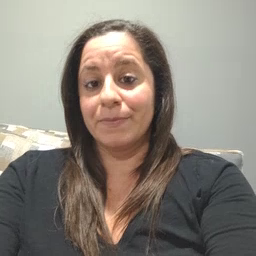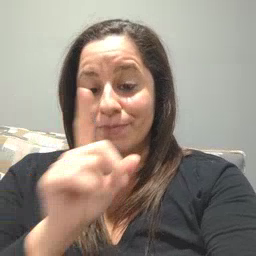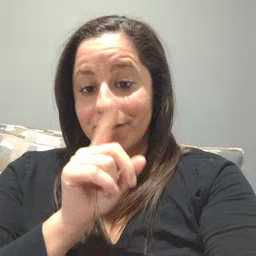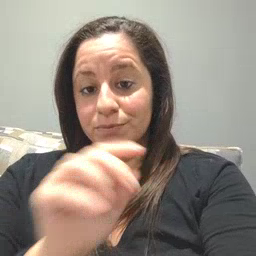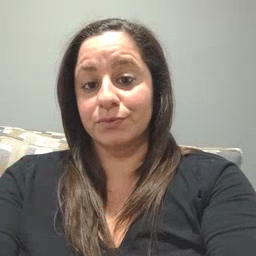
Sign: mouse